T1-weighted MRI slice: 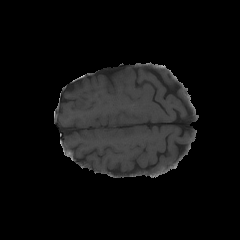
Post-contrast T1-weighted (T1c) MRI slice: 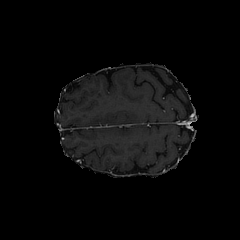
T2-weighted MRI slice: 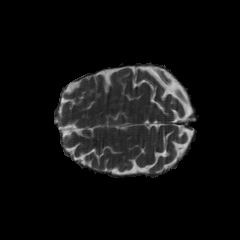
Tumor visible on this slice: no